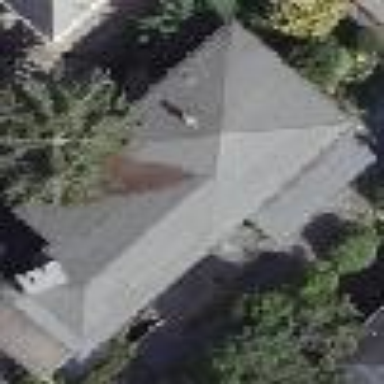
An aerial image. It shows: Hipped roof house.